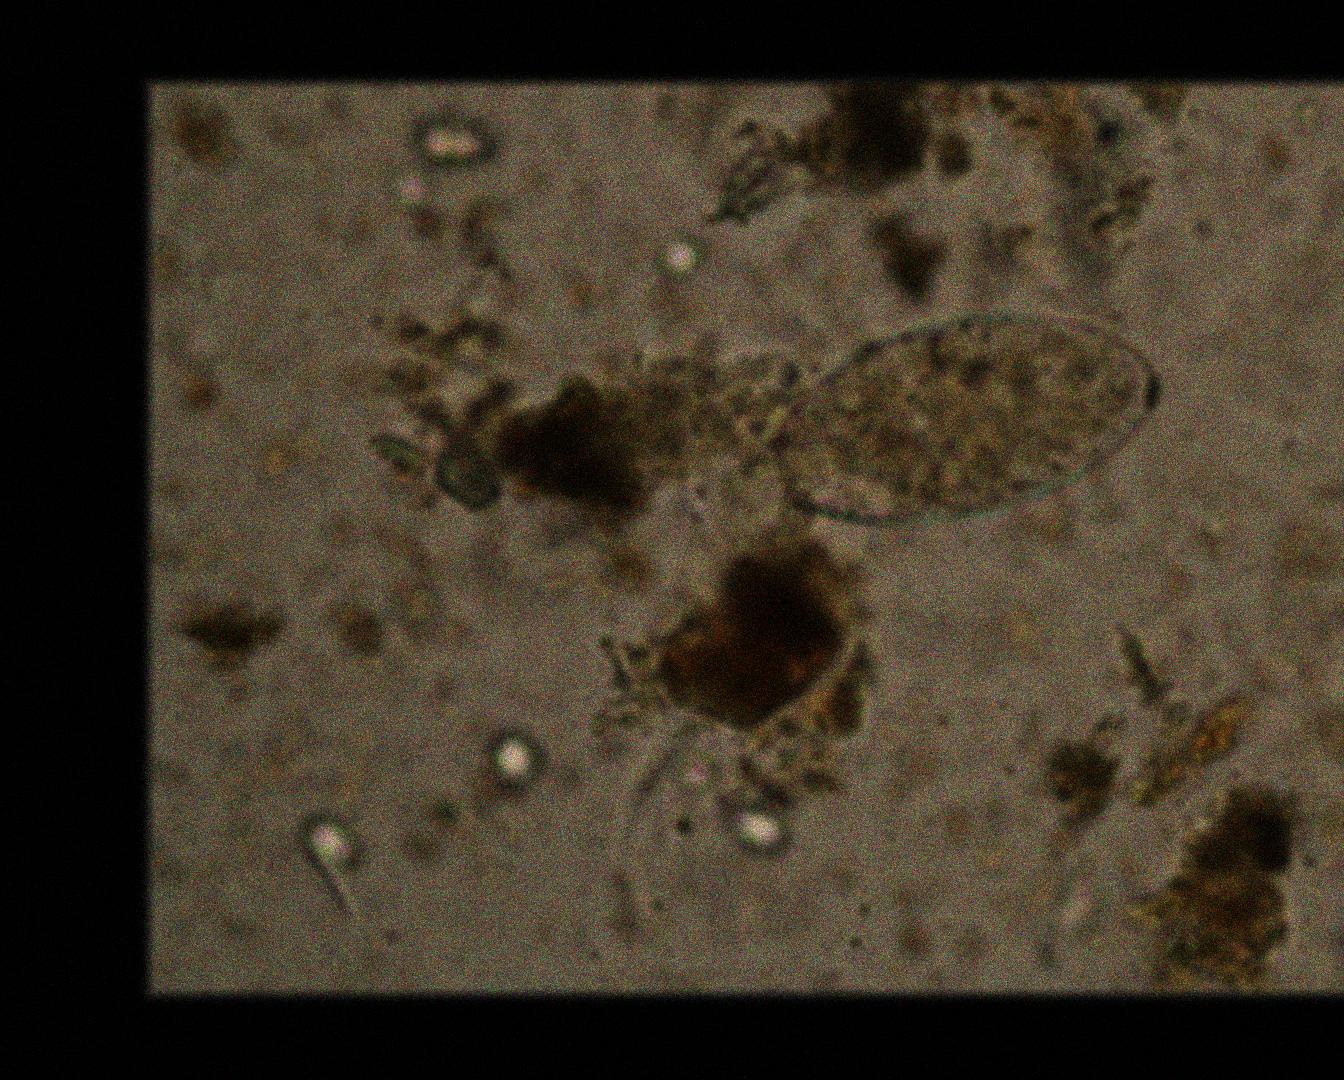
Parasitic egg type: Fasciolopsis buski